Question: First, see screenshot to see what I'm trying to select:

In WordPress, when I click New Post, then the Add Media button, on the popup image gallery there's the image filtering drop-down menu; I want to automatically select. the "Unattached" item when that popup loads.
I'm having trouble getting this to happen. So far, in my theme's 'functions.php' I have a call to the .js file with the jQuery code in it.
'''
function my_custom_scripts() {
wp_enqueue_script( 'my-custom', THEMATER_URL . '/js/custom.js', array('jquery'), '1.0.0', true );
}
add_action('wp_enqueue_scripts', 'my_custom_scripts');
'''
Then in the .js file I have:
'''
jQuery(document).ready(function($) {
$('#media-attachment-filters').prop('selectedIndex', 6); // select 5th option
});
'''
But nothing happens. What am I missing?
Based on Christian Nguyen's code, I did get it to the item I wanted, however, it's not actually sorting the image gallery based on that selection, so it's functionally just 'highlighting' the item. My guess is it's not triggering some 'OnClick'/'OnSelect' event. I tried adding '.trigger('change')', but still no joy. Does anyone also know how to get it to actually do so?
So far, I have this code, note that ALL of the commented out items WILL select the item, just no actual "selection" triggered to do the sorting.
'''
/* When Insert Media button gets clicked ... */
$("#insert-media-button").on('click', function() {
// Set a 'delay' of 0, & then call the function that selects the menu item.
// NOTE: Skipping the setTimeout, & just directly call the selector doesn't work.
setTimeout(function() {
/* BUG: All 4 of the following WILL select the "Unattached" drop-down item,
However, ALL pics still get loaded, instead of JUST the UNATTACHED
pics, which is what we want.
*/
//$('#media-attachment-filters').attr('selected', 'selected').trigger('change');
//$('#media-attachment-filters').val('unattached');
//$('#media-attachment-filters').prop('selectedIndex', 5);
//$('#media-attachment-filters>option:eq(5)').prop('selected', true);
}, 0);
});
'''
Another thing of NOTE: in my case, the .js also wasn't being called at all in the admin area because I mistakenly only it for the front-end, I had to use 'admin_enqueue_scripts' to get the .js to load in the admin area (back end) where the action is actually happening.
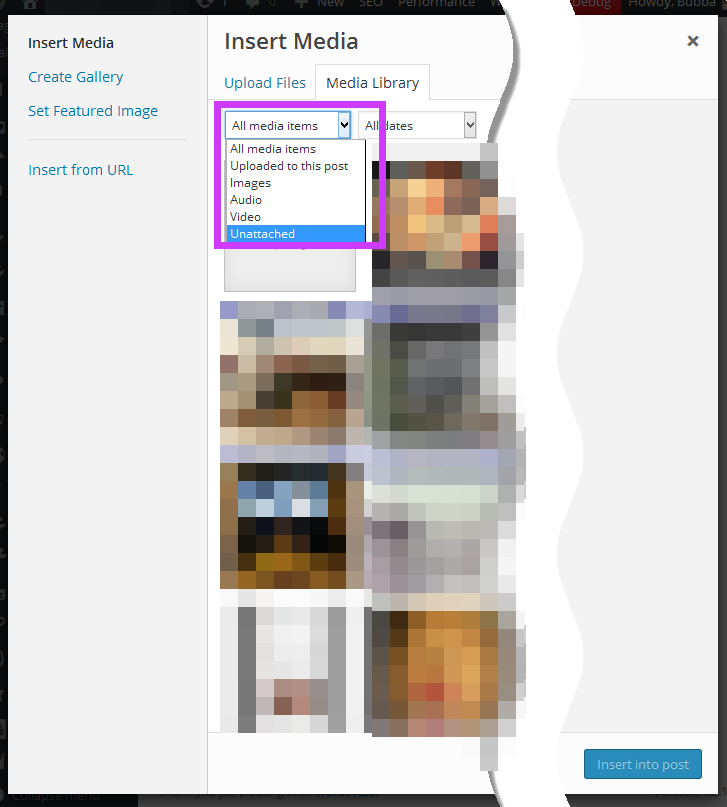
Answer: OK, looks like I've got it figured out; it needed '.change()' appended to the end, and I've also increased the 'setTimeout()' from '0' to '10'. Depending on how fast/slow your own server is, you may want to play around with increasing/decreasing that value. Essentially it's meant to give the initial image loading a bit of time to 'load' before calling the jQuery.
Here's my final working code. Thanks again to Christian Nguyen for 99% of the code:
'''
jQuery(document).ready(function($) {
/* When the image gallery loads after clicking New Post | Insert Image, auto-select
* the "Unattached" menu item from the drop-down menu.
*/
/* When Insert Media button gets clicked ... */
$("#insert-media-button").on('click', function() {
// Set a 'delay' of 10, & then call the function that selects the menu item.
// NOTE: Skipping the setTimeout, & just directly call the selector doesn't work.
setTimeout(function() {
$('#media-attachment-filters').val('unattached').change();
true);
}, 10);
});
});
'''